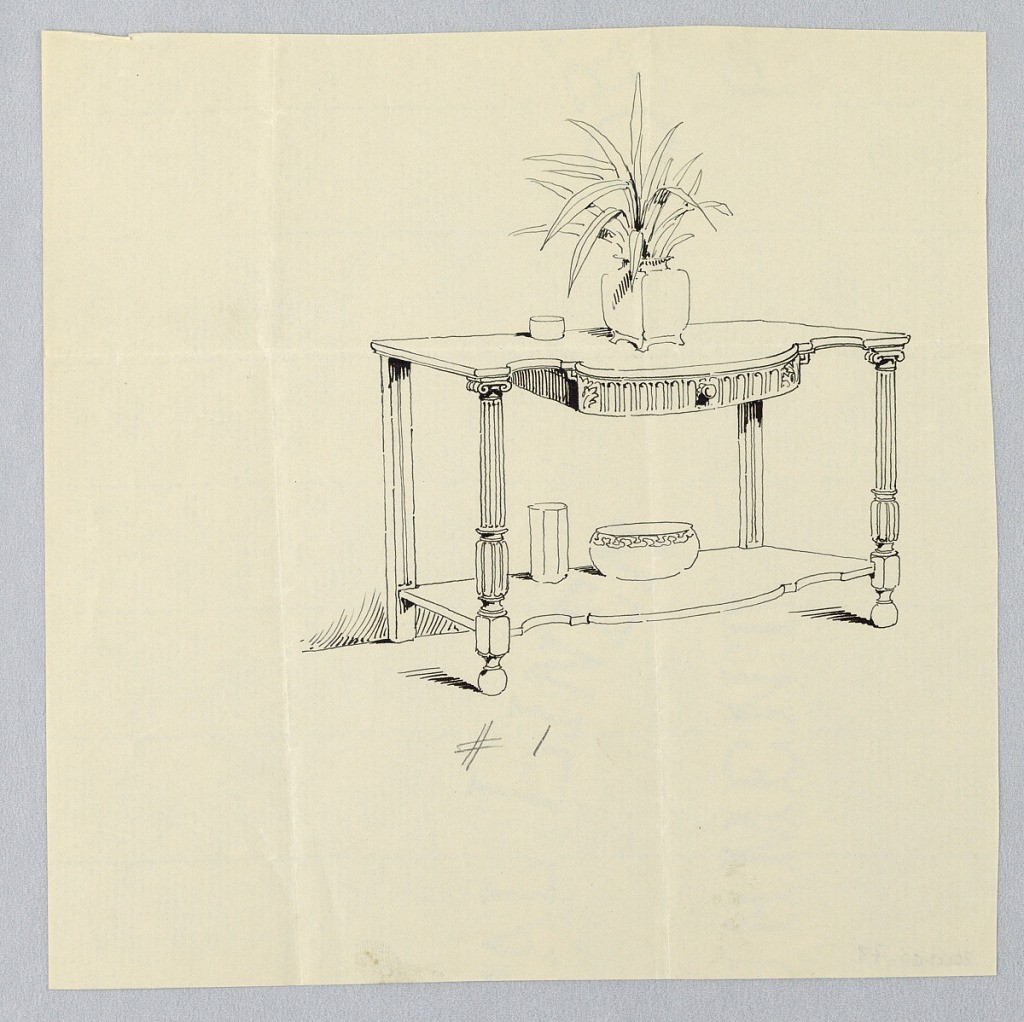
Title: Design for Serving Table with Columnar Legs
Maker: A.N. Davenport Co.
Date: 1900–05
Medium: Graphite on thin cream paper
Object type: Drawing
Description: Oblong table top with molded convex front and single drawer; decorative motifs of acanthus leafs and gadrooning; raised on 2 frontal ionic columnar fluted and gadrooned legs terminating in ball feet; conforming lower shelf attaches just above floor level; on table top, square Chinese jar with plant in it and small round bowl at left; on lower shelf, round bowl at center with tall faceted vase at left.